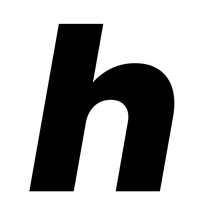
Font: Poppins-ExtraBoldItalic